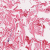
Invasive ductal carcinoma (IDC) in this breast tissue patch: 0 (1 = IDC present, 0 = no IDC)